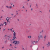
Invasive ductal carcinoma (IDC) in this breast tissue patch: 1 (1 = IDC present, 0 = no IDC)